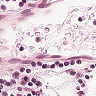
Metastatic tissue present: no